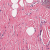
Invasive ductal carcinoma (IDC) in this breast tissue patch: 0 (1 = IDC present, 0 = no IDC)